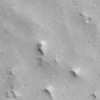
Atmospheric dust classification: not_dusty